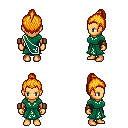
a pixel art fantasy rpg character, female body template, human, tanned skin, sash dress, white pants, light blonde short topknot hairstyle, leather bracers, four views (front, back, left, right), 2x2 character sprite sheet, small pixel art, hard edges, no anti-aliasing